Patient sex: F
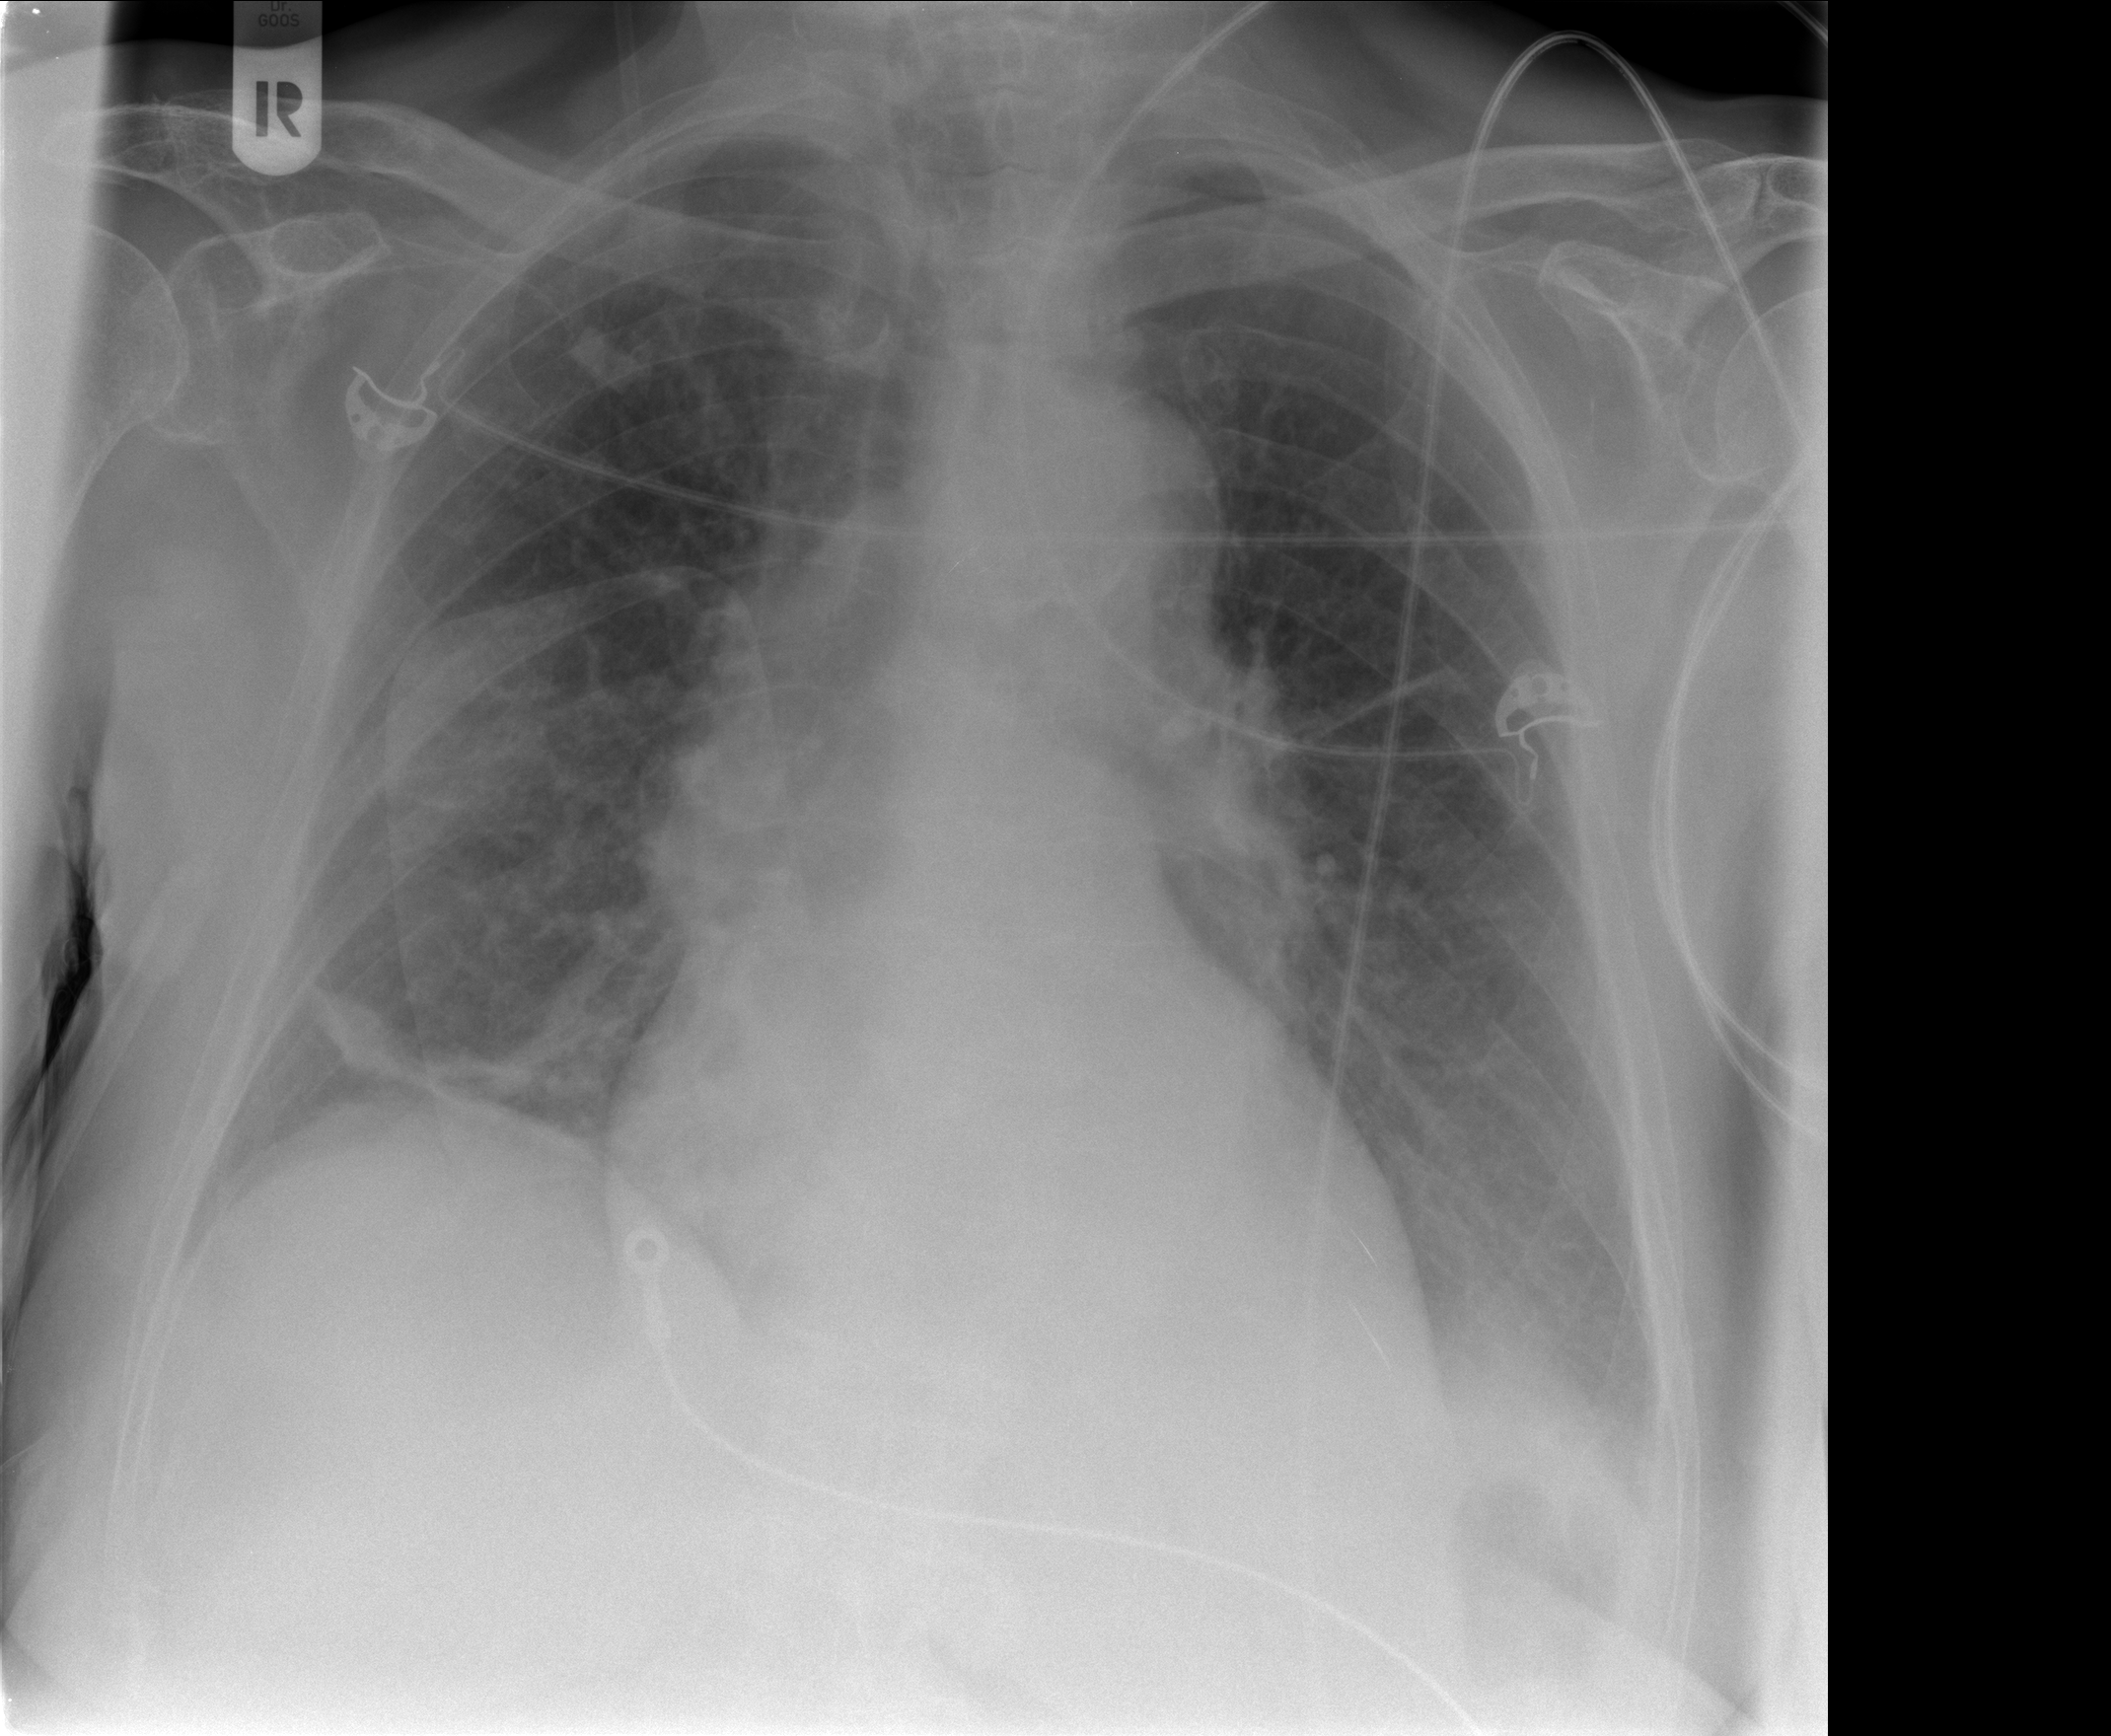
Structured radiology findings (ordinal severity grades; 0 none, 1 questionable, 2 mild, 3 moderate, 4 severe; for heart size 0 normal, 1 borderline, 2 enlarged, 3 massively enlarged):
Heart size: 1
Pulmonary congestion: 0
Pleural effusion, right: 0
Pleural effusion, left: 1
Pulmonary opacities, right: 0
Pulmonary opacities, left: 0
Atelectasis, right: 2
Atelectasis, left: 0